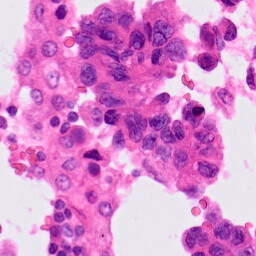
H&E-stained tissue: Lung